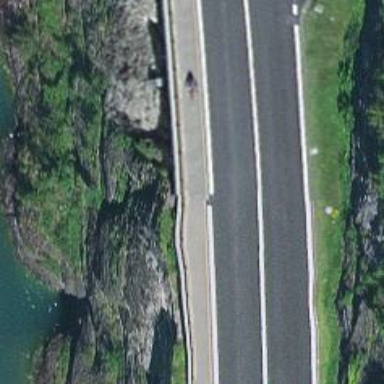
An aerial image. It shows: Primary highway with asphalt surface. There is sidewalk on the left.